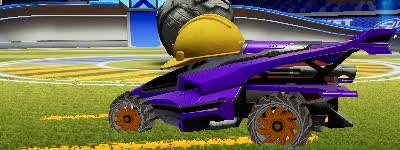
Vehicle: aftershock